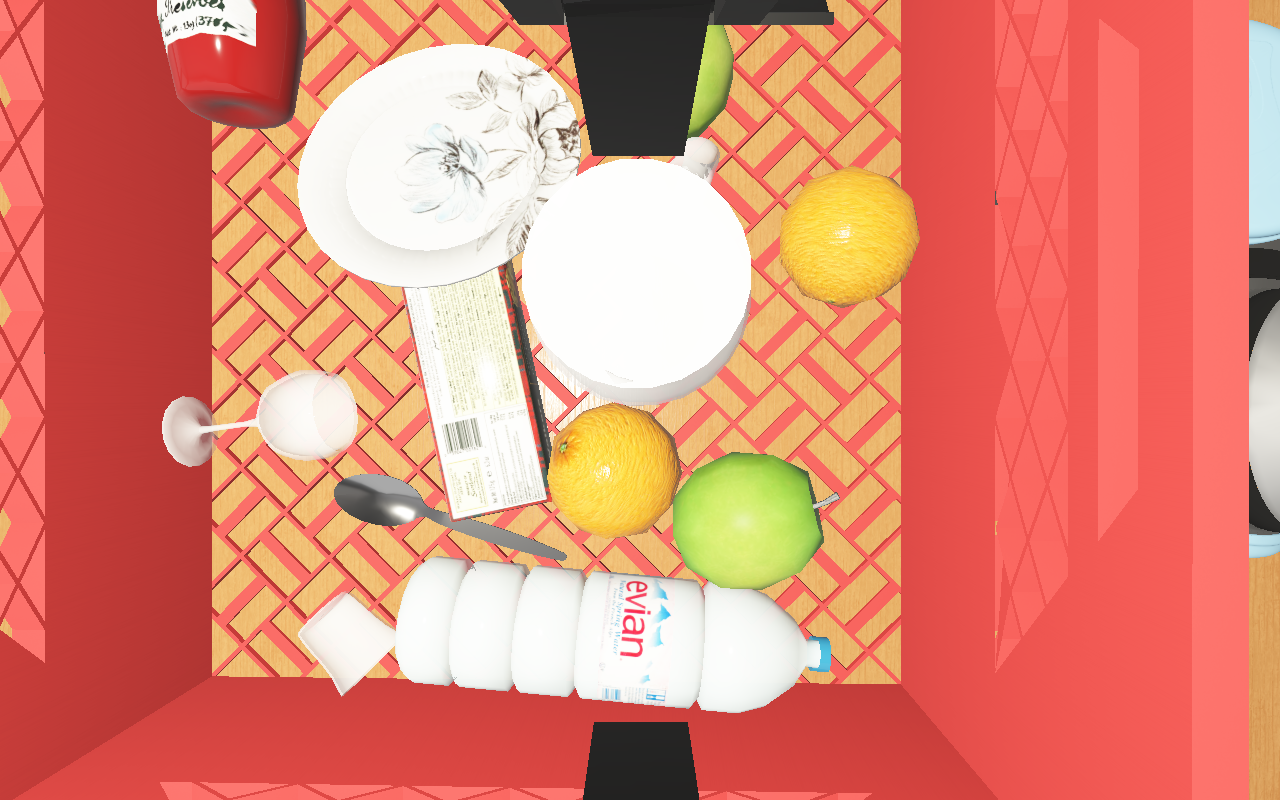
Objects in the scene:
carafe
water bottle
apple
orange
glass
wineglass
honey jar
jam jar
cereal box
biscuit box